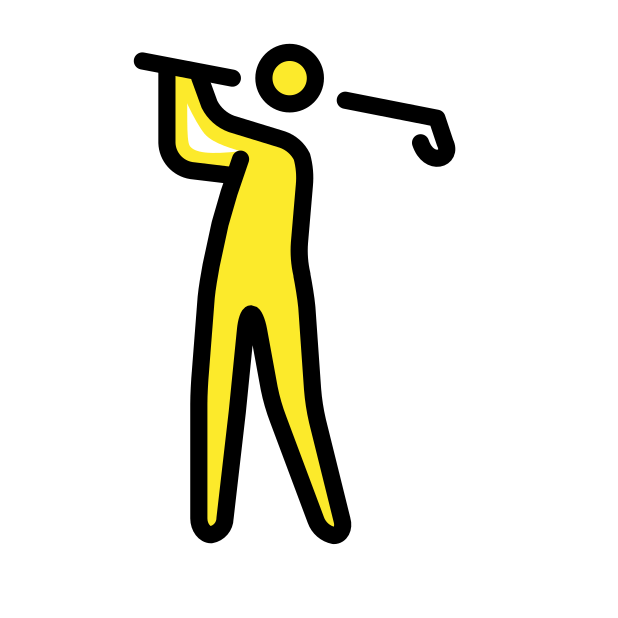
man golfing